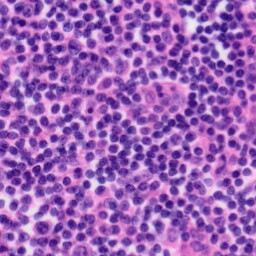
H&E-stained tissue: Tonsil